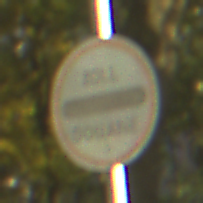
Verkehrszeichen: Zollstelle
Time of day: SunriseSunset
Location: Outdoor (Nature)
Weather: PartlyCloudy
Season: NotSpecified
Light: Natural